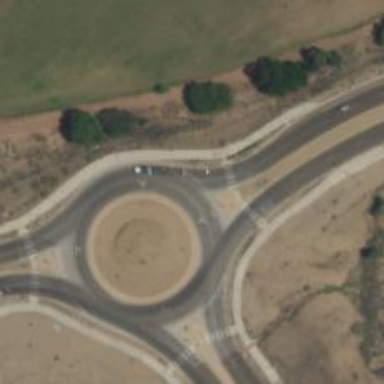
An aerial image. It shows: Roundabout on primary highway.